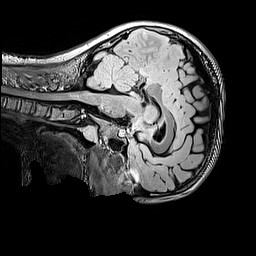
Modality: FLAIR
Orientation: sagittal
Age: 11
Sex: female
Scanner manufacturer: siemens
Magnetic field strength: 3 T
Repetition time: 5 s
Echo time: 0.388 s